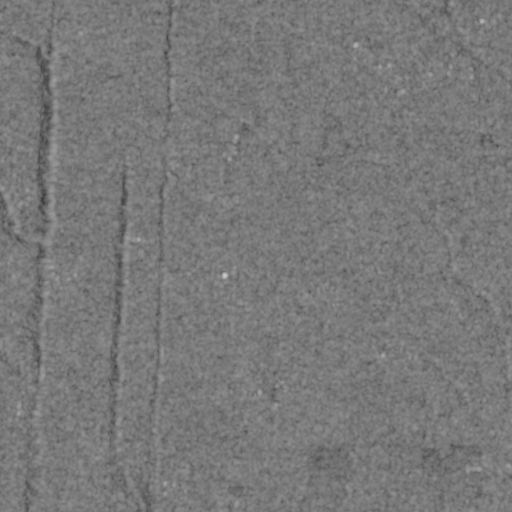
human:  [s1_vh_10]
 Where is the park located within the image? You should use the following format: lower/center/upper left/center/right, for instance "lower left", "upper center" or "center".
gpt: The park is located in the upper right of the image.
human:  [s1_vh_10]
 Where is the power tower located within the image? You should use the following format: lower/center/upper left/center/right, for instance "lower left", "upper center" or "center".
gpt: The power tower is located in the upper left of the image.
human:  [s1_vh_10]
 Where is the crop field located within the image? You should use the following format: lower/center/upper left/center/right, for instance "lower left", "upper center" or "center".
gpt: There is no crop field in the image.

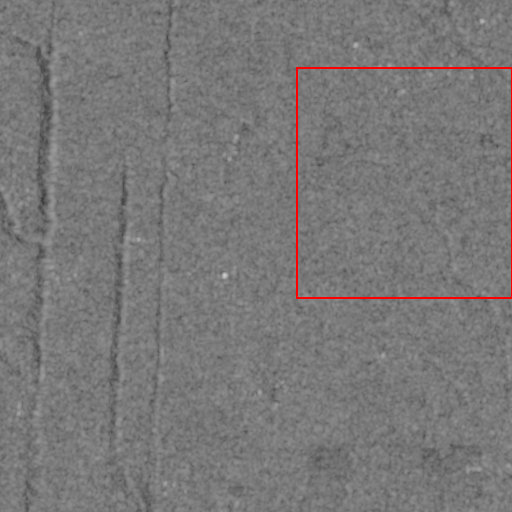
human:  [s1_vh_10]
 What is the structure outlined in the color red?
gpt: The structure outlined in red is a crop field.
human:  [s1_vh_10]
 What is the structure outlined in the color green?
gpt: There is no green outline.